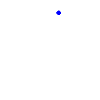
Particle: kaon